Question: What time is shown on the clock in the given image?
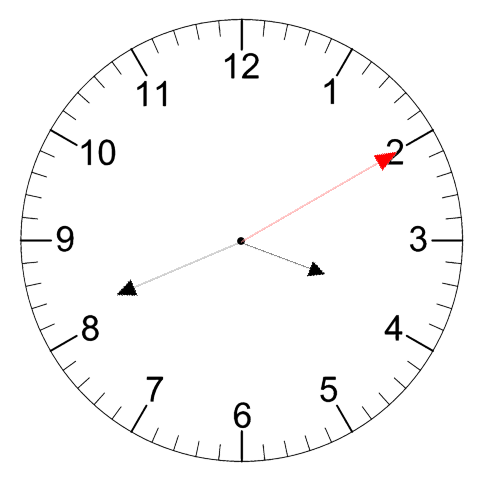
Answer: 03:41:10